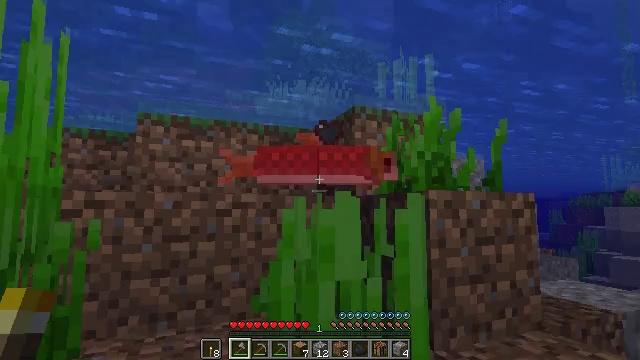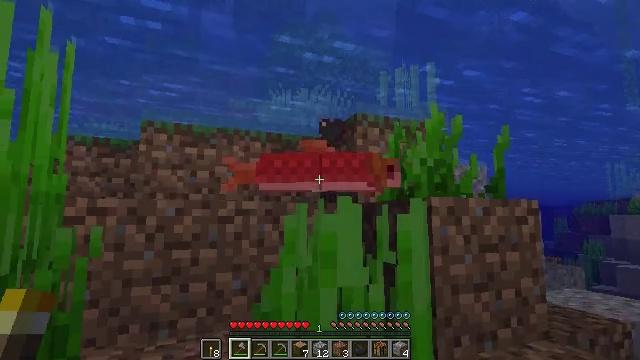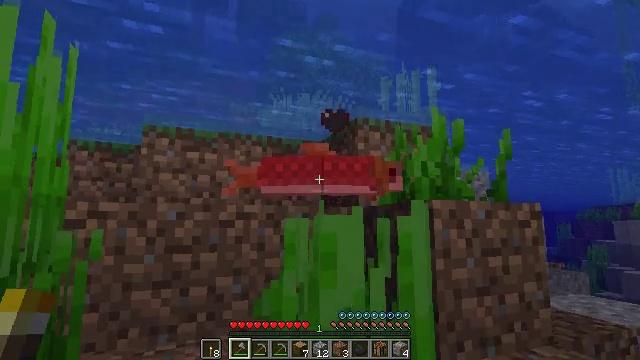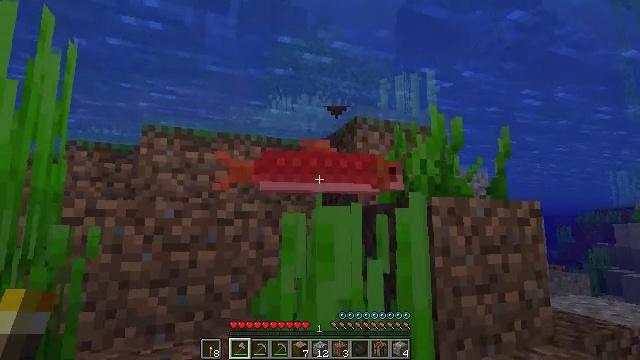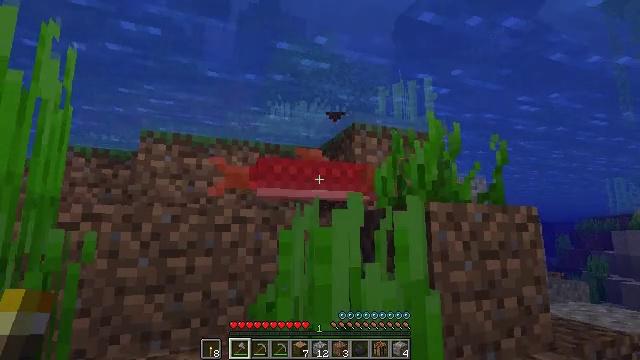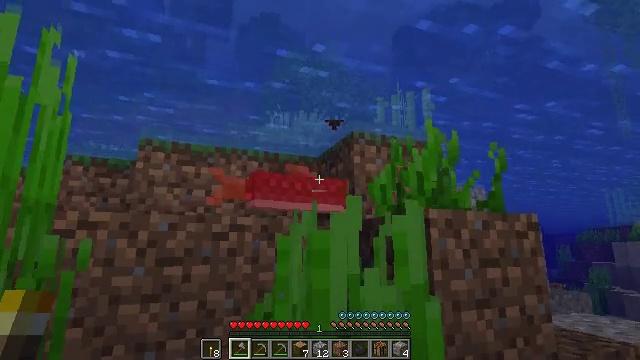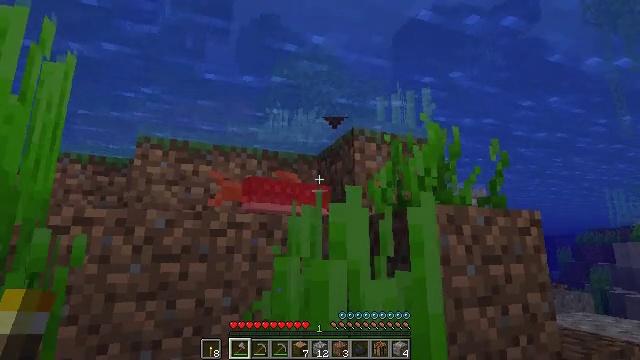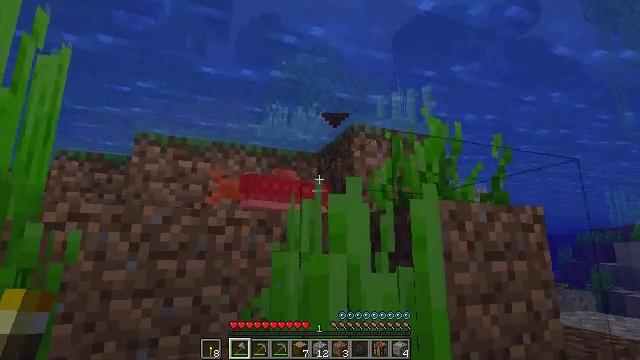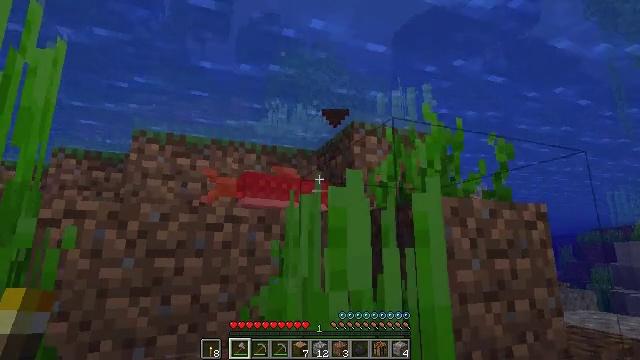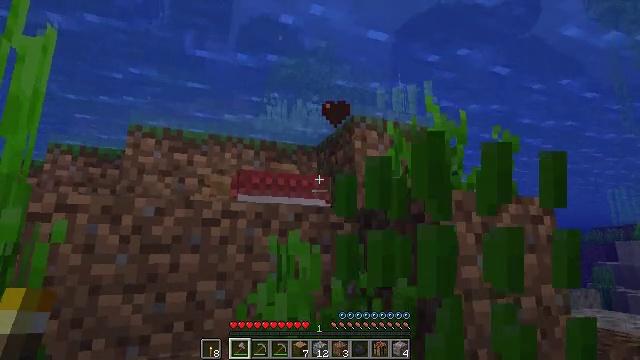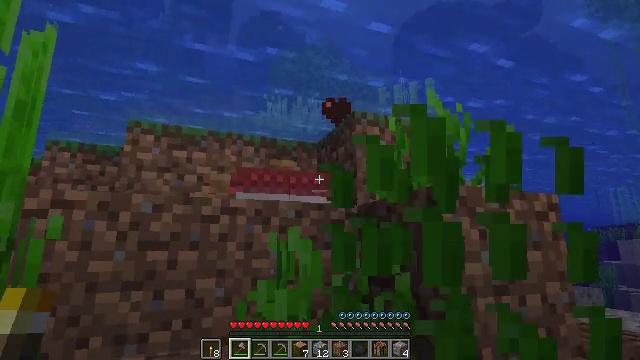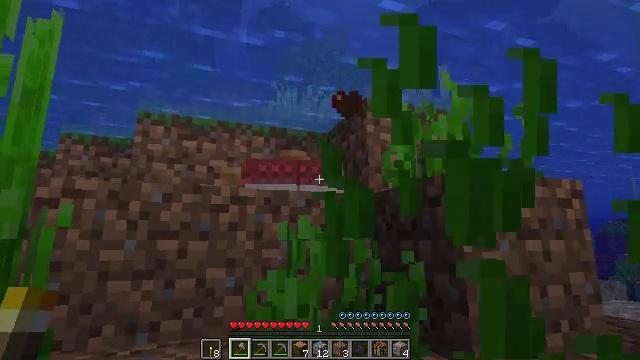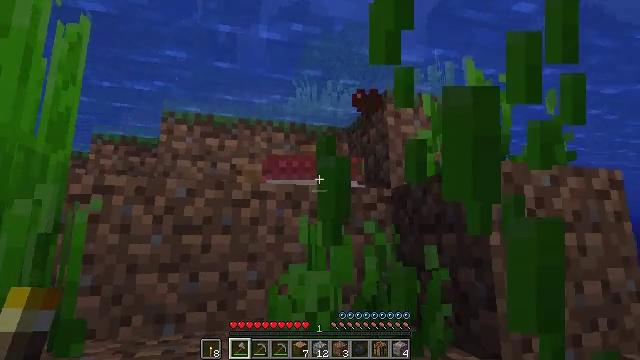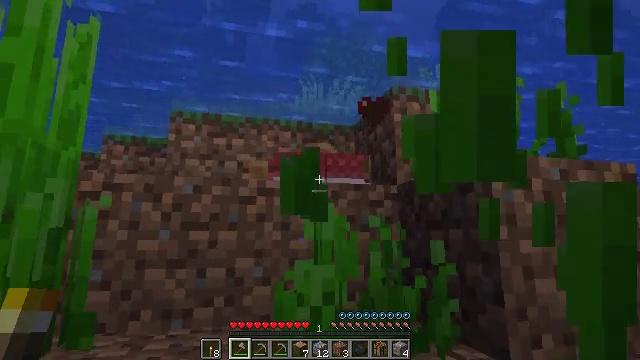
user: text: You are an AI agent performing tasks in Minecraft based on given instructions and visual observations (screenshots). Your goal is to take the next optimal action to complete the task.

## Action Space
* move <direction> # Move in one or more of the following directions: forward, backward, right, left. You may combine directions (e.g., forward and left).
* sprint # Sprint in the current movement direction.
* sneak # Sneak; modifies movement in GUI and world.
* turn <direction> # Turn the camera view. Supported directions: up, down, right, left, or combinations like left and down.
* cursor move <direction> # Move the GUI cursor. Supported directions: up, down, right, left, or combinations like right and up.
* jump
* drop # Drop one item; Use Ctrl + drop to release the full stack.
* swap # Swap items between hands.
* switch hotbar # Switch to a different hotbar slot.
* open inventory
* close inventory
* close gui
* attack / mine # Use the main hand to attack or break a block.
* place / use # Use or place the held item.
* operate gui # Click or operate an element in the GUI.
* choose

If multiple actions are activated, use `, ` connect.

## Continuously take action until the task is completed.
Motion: motion action
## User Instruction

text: Collect tall seagrass by holding left button.
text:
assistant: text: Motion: turn up, attack / mine
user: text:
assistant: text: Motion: turn up
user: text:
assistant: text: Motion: attack / mine
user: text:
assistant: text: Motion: turn up, attack / mine
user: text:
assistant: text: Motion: move forward, turn up, attack / mine
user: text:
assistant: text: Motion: move forward, attack / mine
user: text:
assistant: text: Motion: move forward
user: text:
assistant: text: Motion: move forward
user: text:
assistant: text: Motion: move forward, attack / mine
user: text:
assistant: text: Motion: move forward, attack / mine
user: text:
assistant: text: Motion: turn left and down
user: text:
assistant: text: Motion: turn left
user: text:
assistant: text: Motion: turn left
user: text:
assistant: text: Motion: no_op